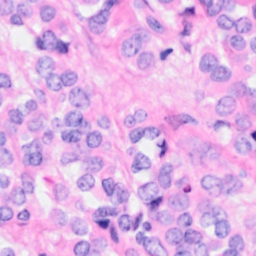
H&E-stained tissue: Breast